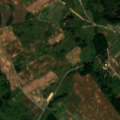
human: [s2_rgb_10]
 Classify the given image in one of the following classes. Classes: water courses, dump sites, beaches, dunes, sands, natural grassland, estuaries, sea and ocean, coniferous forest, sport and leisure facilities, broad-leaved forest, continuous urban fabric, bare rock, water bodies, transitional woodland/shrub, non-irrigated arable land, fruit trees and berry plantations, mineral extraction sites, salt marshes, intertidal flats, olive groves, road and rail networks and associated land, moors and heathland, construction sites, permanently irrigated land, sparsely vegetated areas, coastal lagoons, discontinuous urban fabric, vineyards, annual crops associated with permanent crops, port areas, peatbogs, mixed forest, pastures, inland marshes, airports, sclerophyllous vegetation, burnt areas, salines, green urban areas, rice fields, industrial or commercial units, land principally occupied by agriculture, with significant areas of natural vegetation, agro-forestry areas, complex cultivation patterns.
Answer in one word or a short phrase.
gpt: non-irrigated arable land, complex cultivation patterns, land principally occupied by agriculture, with significant areas of natural vegetation, broad-leaved forest